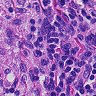
Metastatic tissue present: no